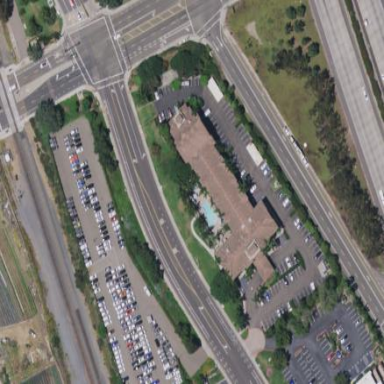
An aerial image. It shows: Hotel building.